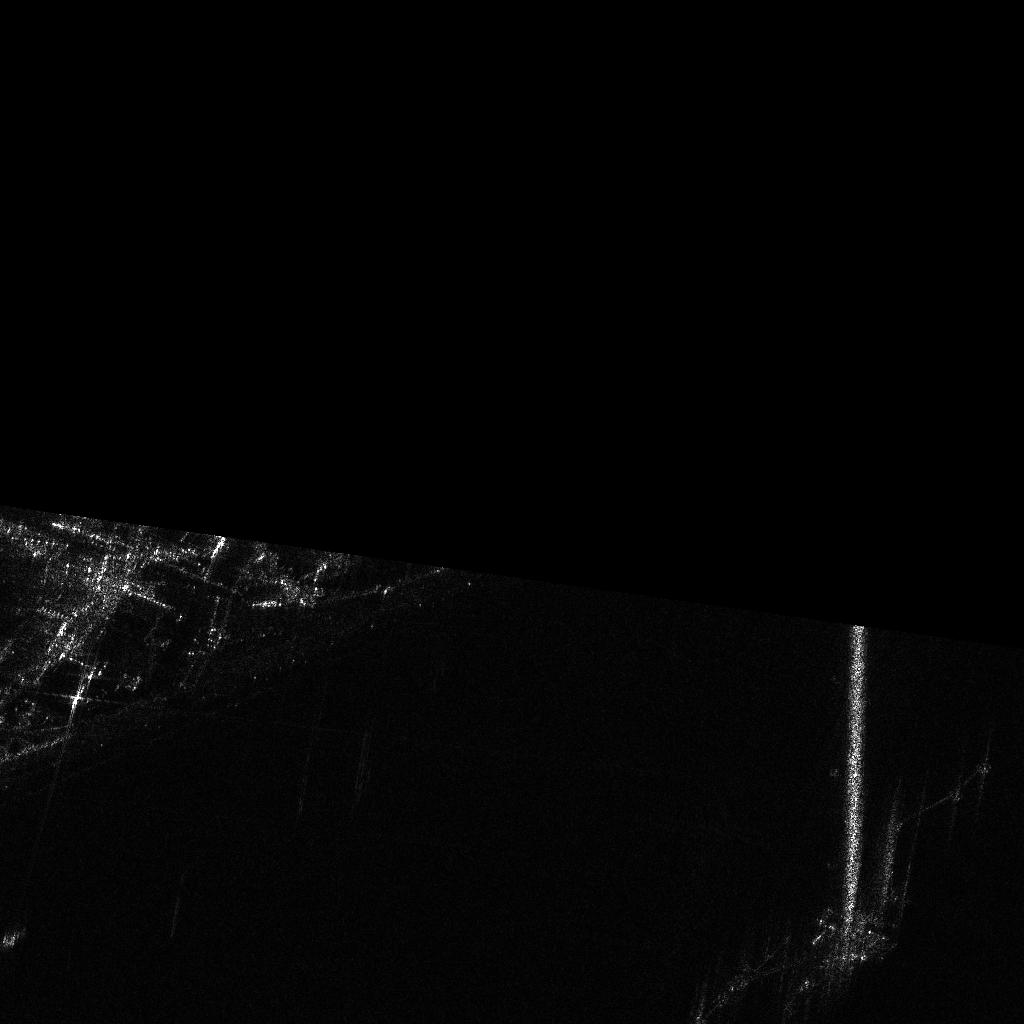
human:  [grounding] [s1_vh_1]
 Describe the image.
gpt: In the satellite image, there is  <ref>1 large container </ref> <box>[[81, 84, 85, 100, 48]]</box> located at bottom right.